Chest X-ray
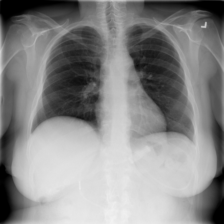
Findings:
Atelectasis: negative
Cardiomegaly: negative
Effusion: negative
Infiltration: positive
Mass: negative
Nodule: negative
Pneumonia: negative
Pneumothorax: negative
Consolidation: negative
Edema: negative
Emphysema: negative
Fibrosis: negative
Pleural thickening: negative
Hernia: negative